Interaction volume radius: 5 \u00c5
Interaction volume height: 15 \u00c5
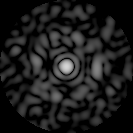
Disorder parameter: 0.8441